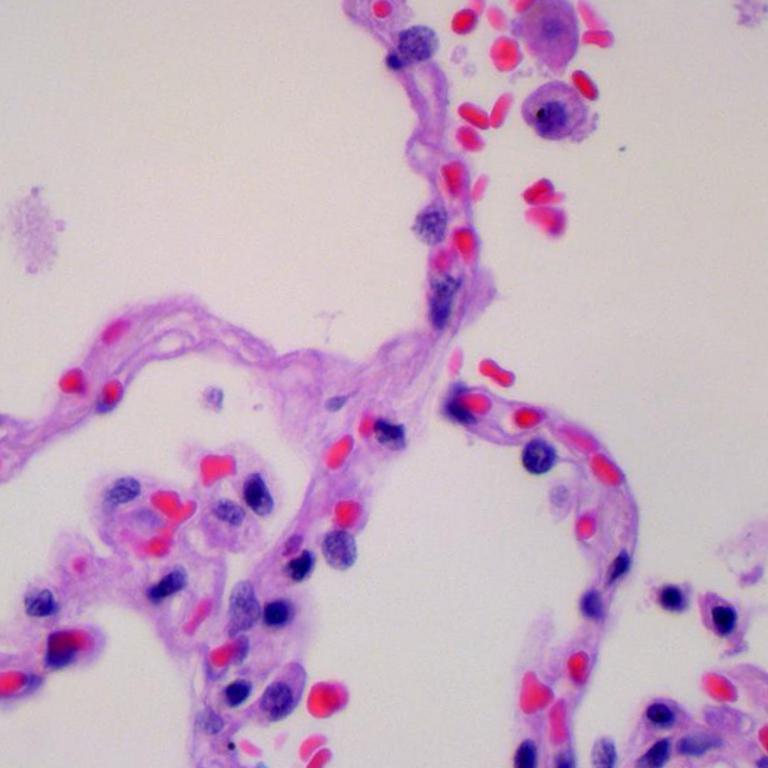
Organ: lung
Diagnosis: benign